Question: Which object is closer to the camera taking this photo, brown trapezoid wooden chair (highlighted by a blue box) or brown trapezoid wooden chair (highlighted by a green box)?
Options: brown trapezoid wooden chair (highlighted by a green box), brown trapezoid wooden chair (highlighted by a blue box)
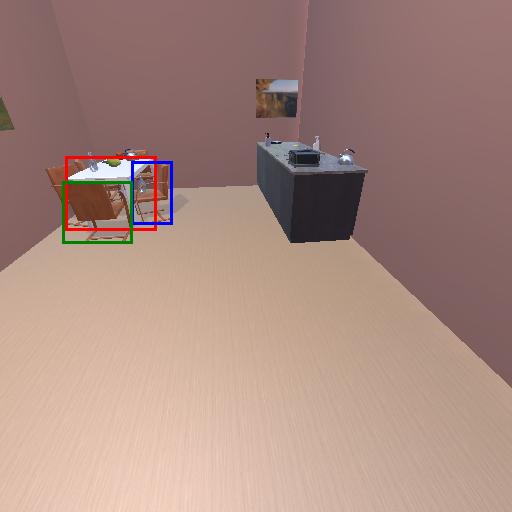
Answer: brown trapezoid wooden chair (highlighted by a green box)